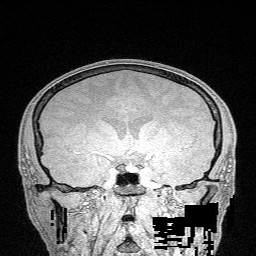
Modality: FLASH
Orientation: sagittal
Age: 25
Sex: male